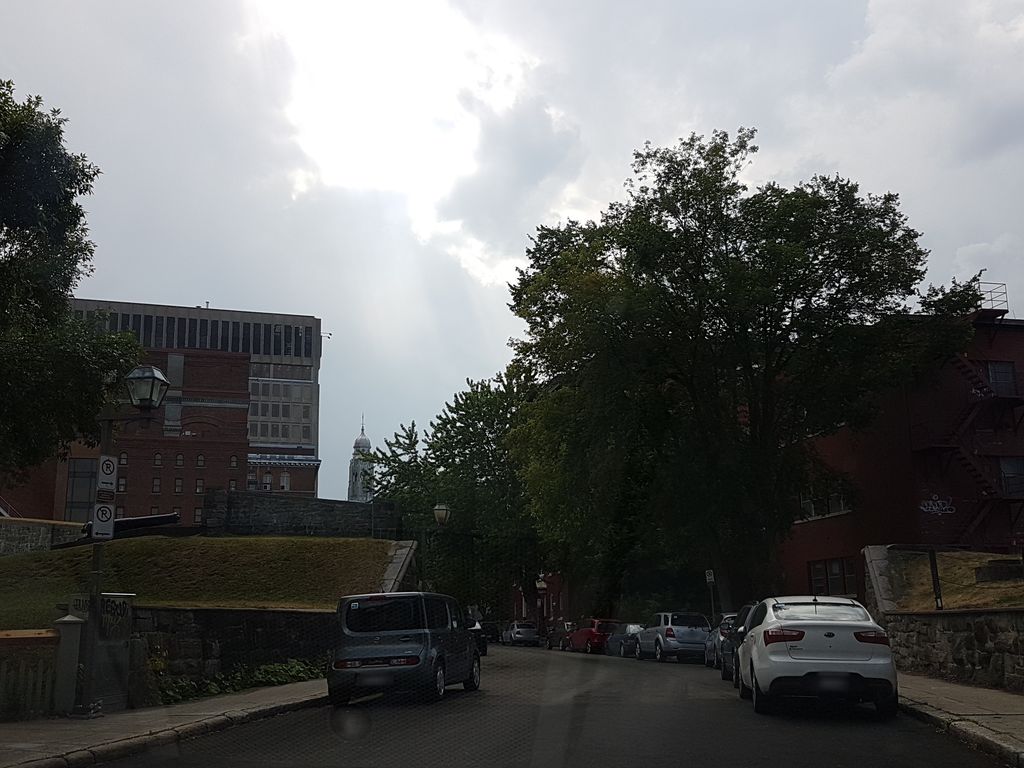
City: quebec_city